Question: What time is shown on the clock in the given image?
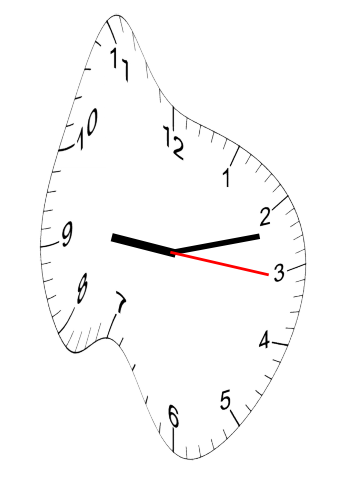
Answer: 09:12:16